Field crop: tomato
Growth stage: 1
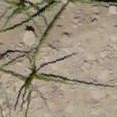
Species: cyperus